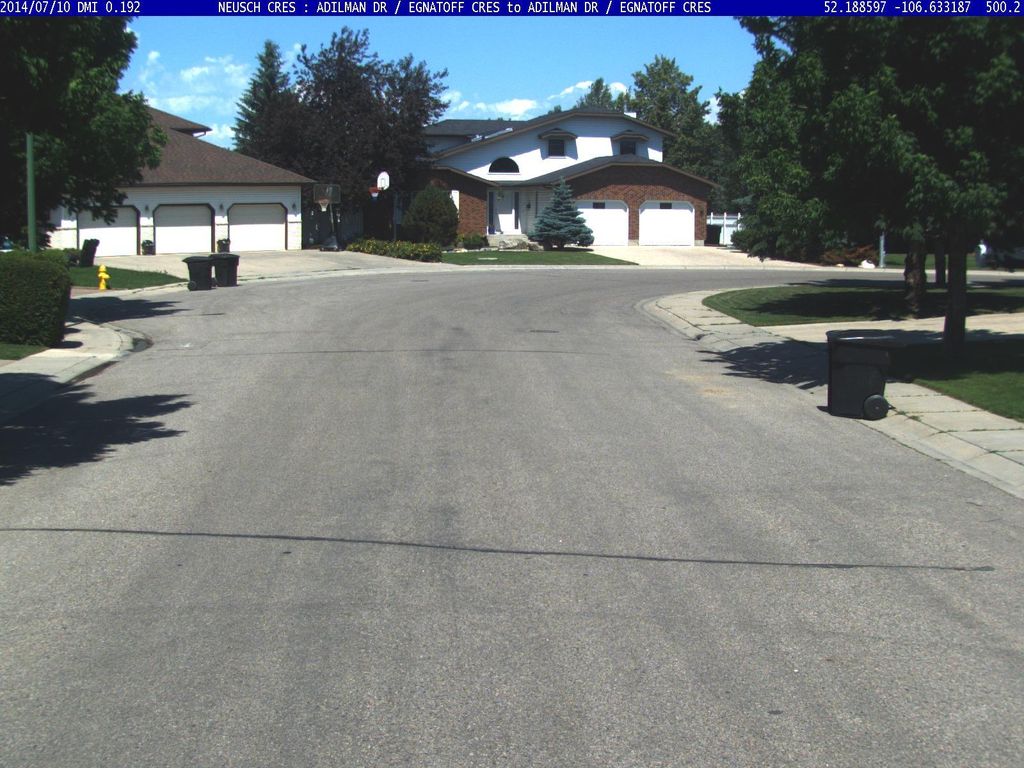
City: saskatoon